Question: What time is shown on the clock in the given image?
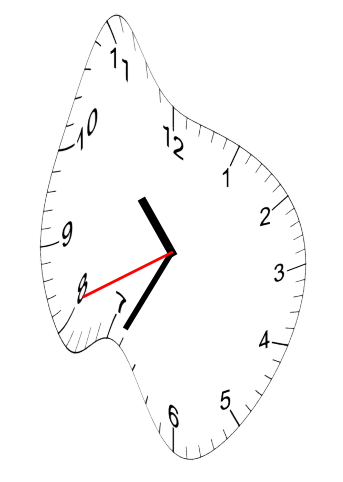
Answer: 10:34:41